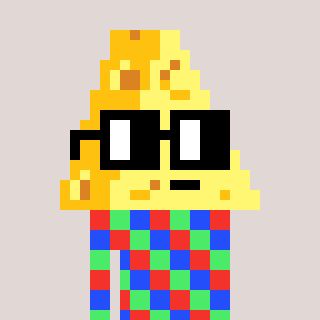
a pixel art character with square black glasses, a cheese-shaped head and a purple-colored body on a warm background